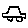
Label: car